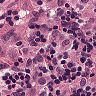
Metastatic tissue present: no